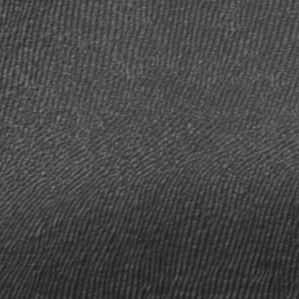
Label: frost